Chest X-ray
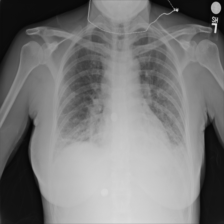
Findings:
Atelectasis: negative
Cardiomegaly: negative
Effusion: negative
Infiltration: positive
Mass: negative
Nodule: negative
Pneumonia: negative
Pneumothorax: negative
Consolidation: negative
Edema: negative
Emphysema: negative
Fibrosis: negative
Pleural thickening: negative
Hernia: negative